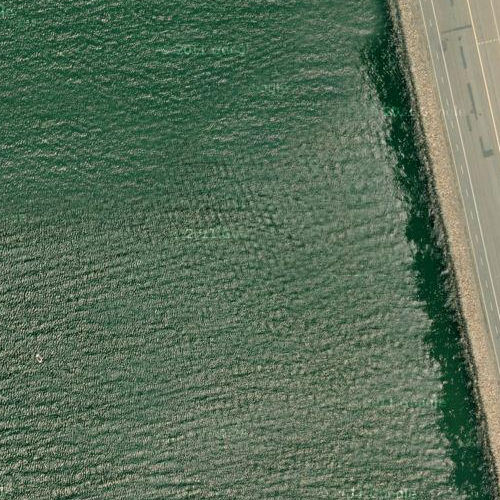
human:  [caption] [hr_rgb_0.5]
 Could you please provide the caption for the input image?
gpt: A part of ocean with dark waters .

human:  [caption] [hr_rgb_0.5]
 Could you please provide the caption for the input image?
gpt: There is a part of ocean with dark waters .

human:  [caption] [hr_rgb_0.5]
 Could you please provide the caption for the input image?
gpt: A part of ocean with dark water .

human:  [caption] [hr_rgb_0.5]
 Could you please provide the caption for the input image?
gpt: This is a part of ocean with dark water .

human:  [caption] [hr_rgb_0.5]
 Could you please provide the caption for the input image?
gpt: A part of ocean with dark water .